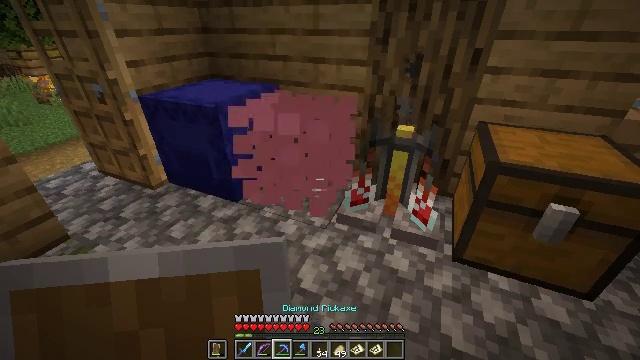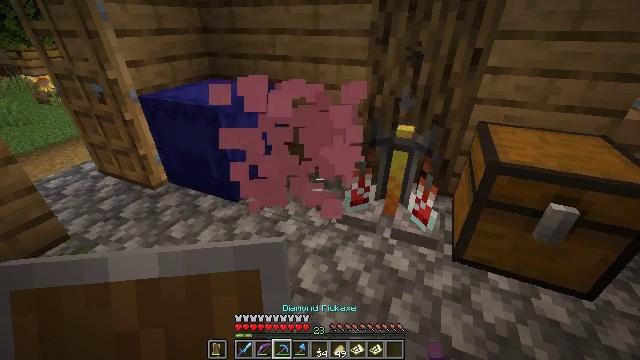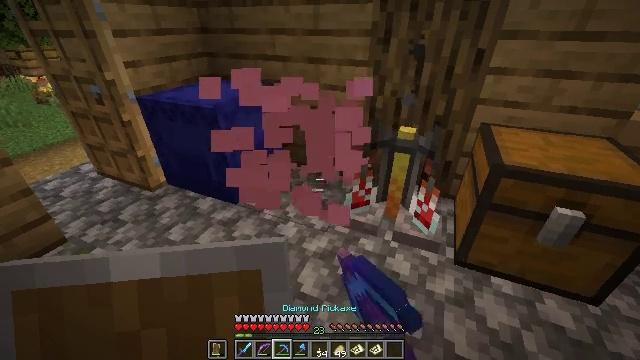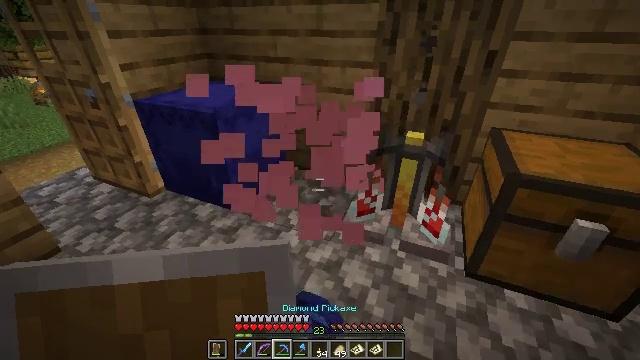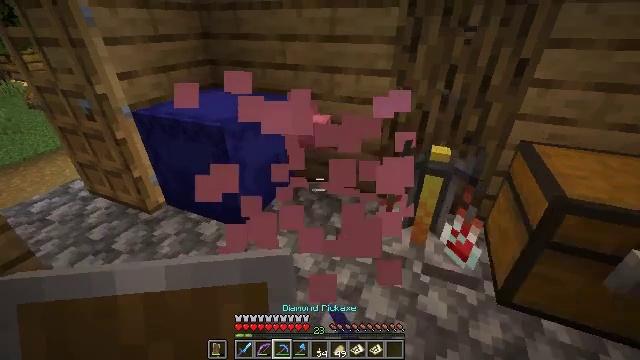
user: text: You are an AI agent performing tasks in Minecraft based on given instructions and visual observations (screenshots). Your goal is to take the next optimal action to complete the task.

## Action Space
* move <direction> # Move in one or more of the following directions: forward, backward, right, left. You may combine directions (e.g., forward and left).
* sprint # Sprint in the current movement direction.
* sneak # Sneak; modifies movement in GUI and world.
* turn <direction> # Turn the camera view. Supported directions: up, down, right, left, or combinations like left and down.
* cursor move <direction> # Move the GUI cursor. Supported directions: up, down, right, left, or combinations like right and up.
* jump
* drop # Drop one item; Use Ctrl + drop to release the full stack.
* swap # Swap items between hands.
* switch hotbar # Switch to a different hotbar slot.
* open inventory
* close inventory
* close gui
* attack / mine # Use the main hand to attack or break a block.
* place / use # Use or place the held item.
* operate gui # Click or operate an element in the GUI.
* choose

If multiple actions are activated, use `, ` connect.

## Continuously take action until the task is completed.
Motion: motion action
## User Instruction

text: Mine the pink shulker box.
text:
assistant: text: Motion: attack / mine
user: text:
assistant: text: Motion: move forward
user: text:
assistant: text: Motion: move forward and move left
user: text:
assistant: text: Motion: move forward and move left
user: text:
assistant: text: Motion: no_op